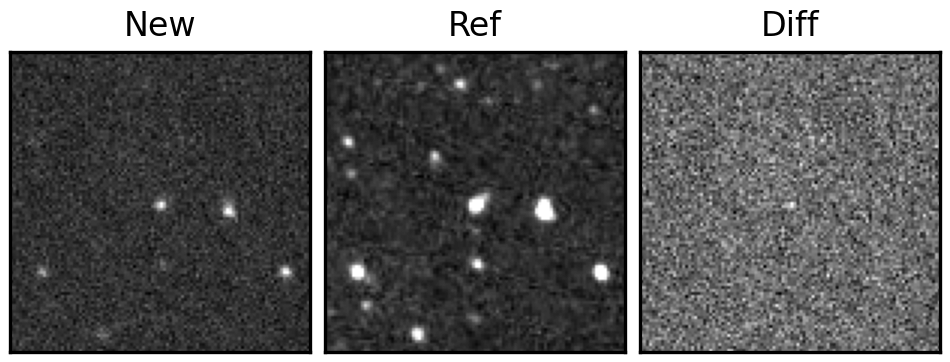
Label: real